Field crop: maize
Growth stage: 2
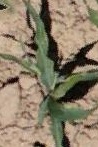
Species: maize